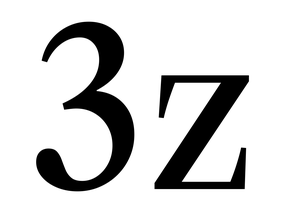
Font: LibreCaslonText_Regular